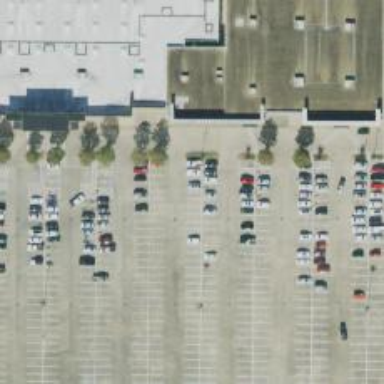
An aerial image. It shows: Parking space is available.